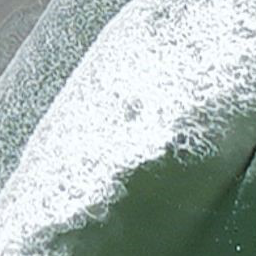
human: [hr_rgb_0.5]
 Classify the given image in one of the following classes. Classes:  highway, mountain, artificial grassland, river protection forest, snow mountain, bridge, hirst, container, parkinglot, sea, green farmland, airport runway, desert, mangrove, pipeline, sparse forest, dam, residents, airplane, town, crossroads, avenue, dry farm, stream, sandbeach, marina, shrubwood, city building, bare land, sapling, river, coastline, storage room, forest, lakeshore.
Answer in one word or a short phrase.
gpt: coastline